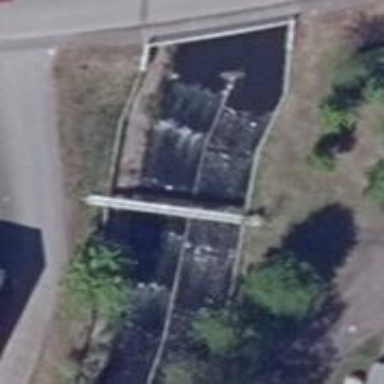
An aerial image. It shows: Weir in waterway.